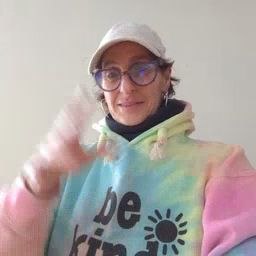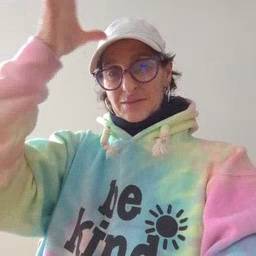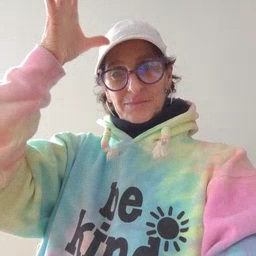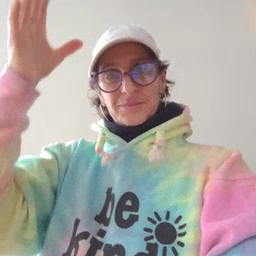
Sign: dad